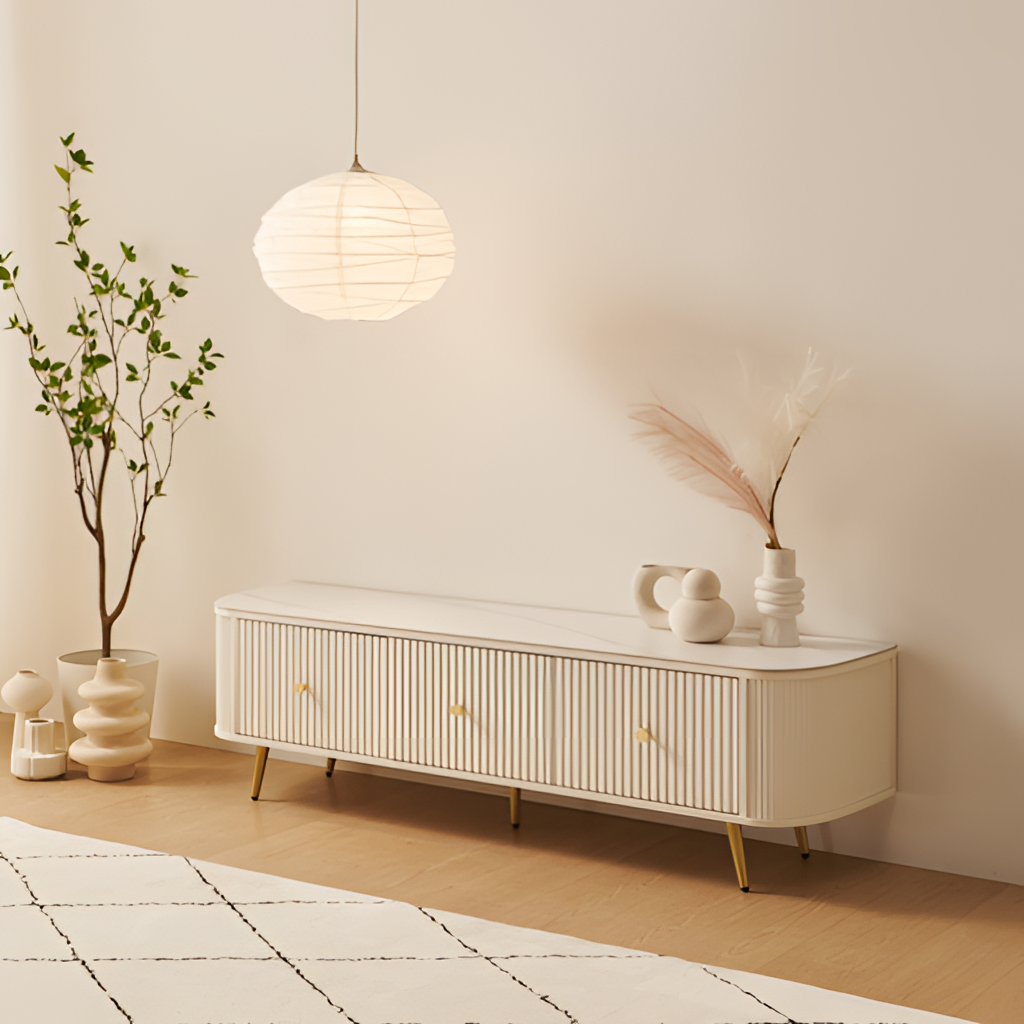
living room, beige wood console, paint wallpaper, with solid pattern, contemporary, wood flooring, with plank pattern